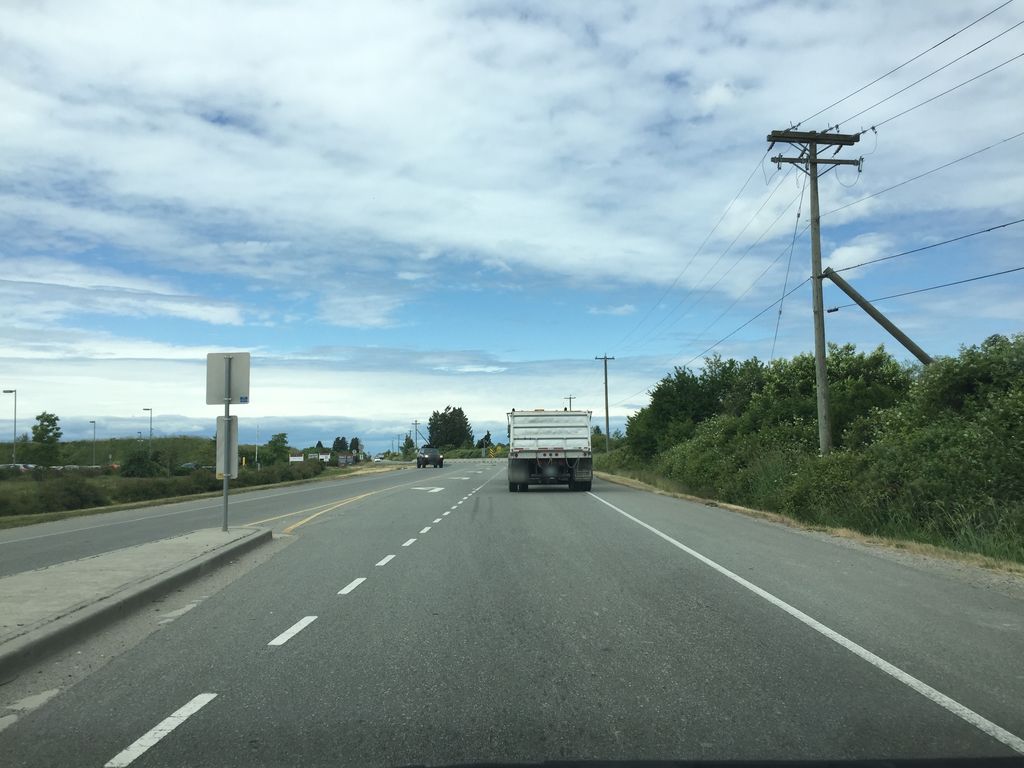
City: vancouver